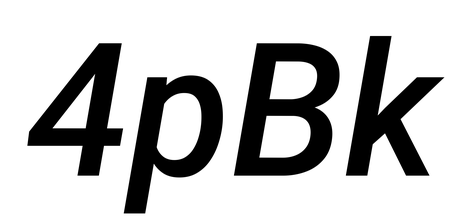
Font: Roboto-Italic_Medium_Italic